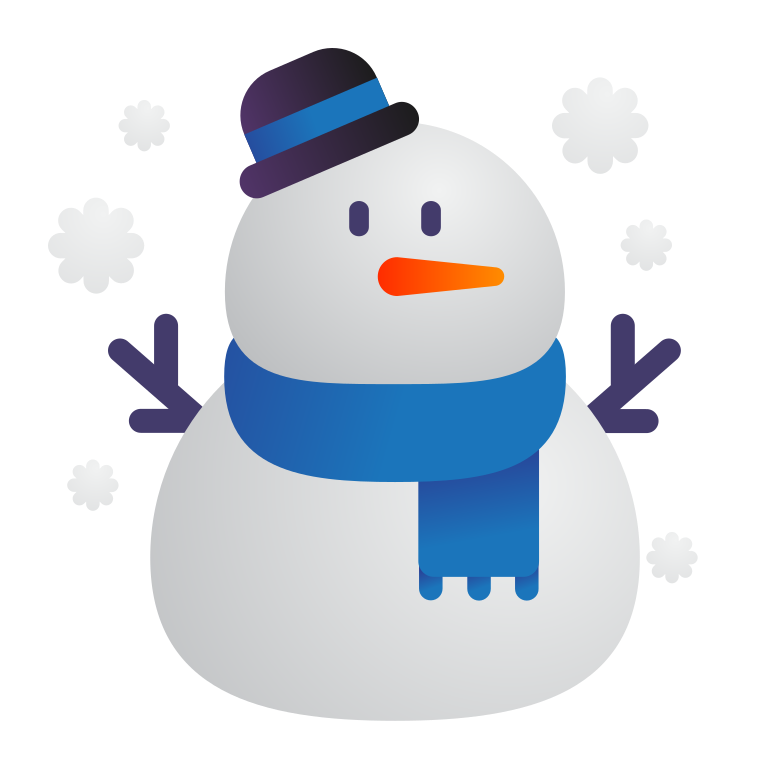
snowman color